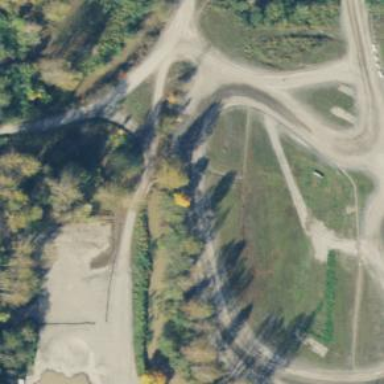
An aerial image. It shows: Raceway road.